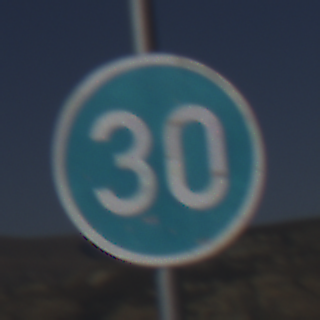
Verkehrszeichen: VorgeschriebeneMindestgeschwindigkeit
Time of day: MorningAfternoon
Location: Outdoor (Nature)
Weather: Clear
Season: NotSpecified
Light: Natural